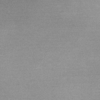
Label: dusty